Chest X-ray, PA view. Patient: 56 years old, sex F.
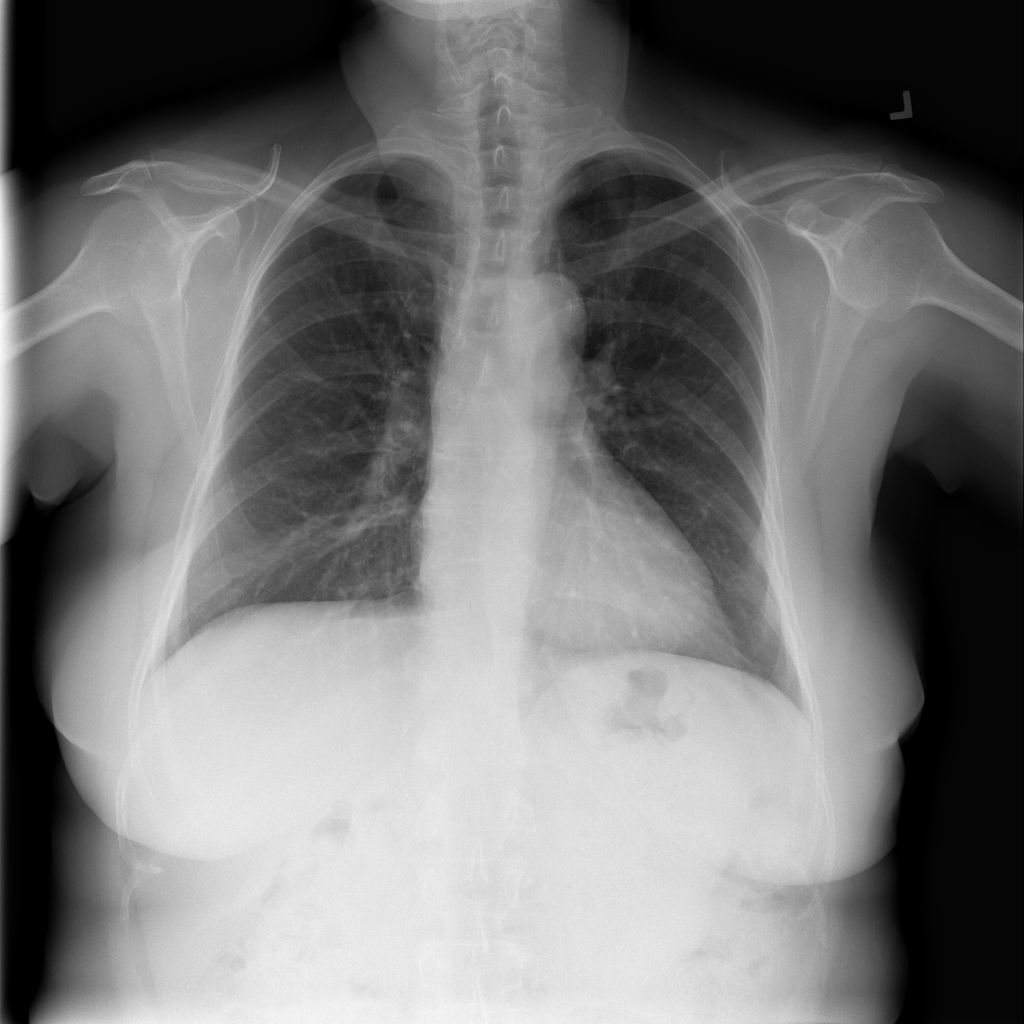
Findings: Atelectasis